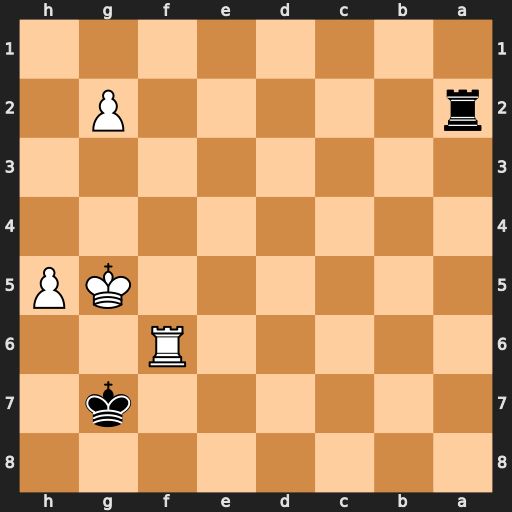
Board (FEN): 8/6k1/5R2/6KP/8/8/r5P1/8
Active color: b
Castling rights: -
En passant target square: -
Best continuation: Rxg2+ Kf5 Rf2+